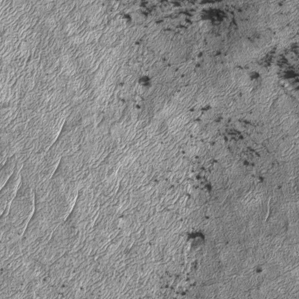
Label: frost